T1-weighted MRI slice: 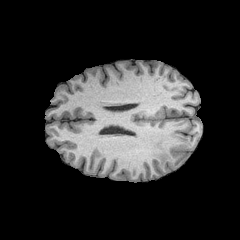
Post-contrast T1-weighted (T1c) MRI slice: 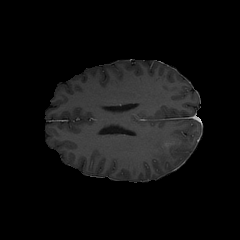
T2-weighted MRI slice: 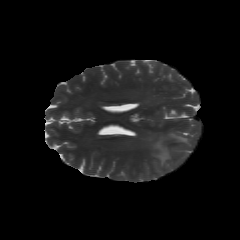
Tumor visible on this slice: yes